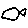
Label: fish